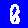
Digit: 8